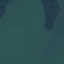
Land use / land cover: SeaLake